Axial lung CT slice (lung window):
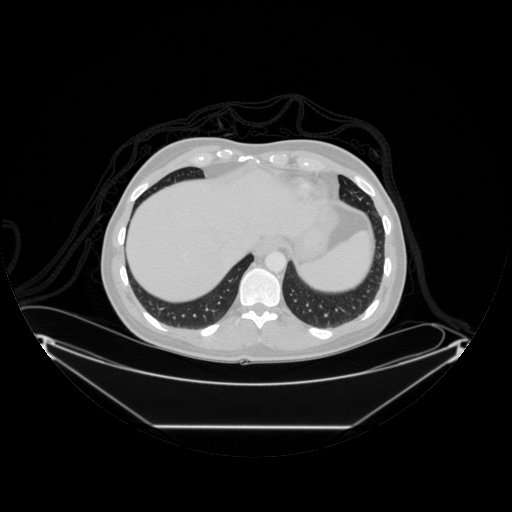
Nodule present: no